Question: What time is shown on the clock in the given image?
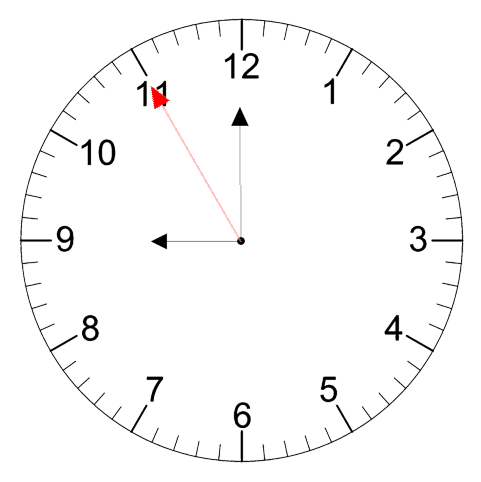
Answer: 08:59:55